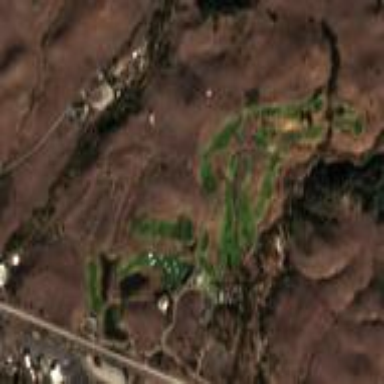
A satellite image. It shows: Golf course.